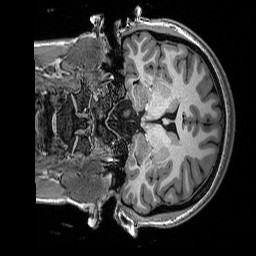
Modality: T1w
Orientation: coronal
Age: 26
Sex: female